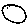
Label: moon